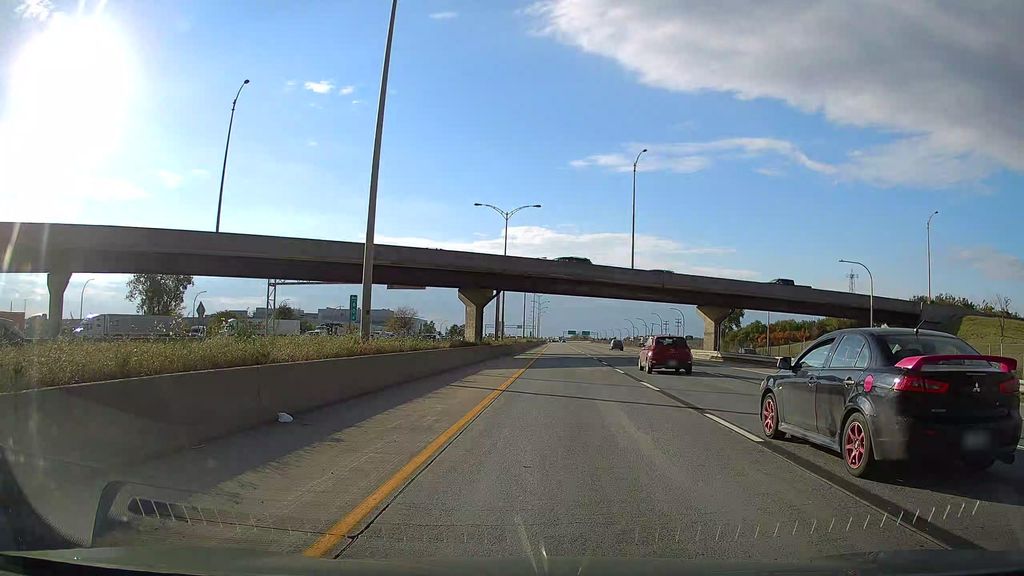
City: montreal